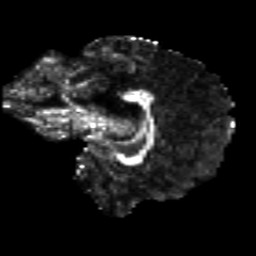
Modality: FA
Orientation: sagittal
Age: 28
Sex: male
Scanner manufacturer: siemens
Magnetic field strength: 3 T
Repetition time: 8.8 s
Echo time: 0.085 s